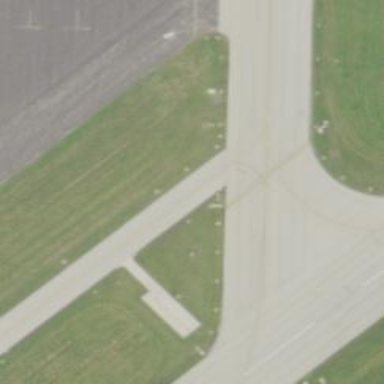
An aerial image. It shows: Image of taxiway at airport.